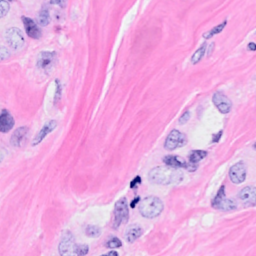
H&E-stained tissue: Breast